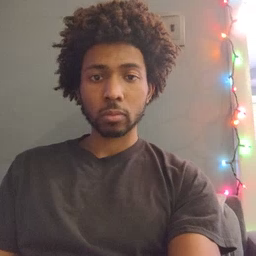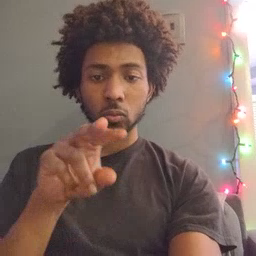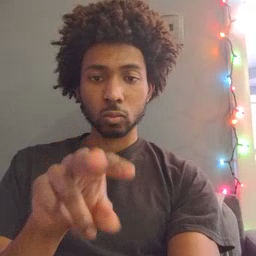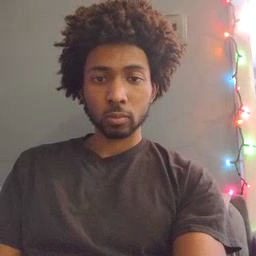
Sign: look